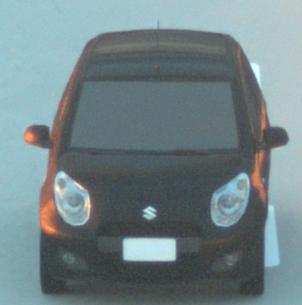
Make: Suzuki
Model: Alto 1.0
Detailed model: Alto (V)
Model produced from: 2011/02
Model produced until: 2011/03
Doors: 5
Color: black
Road condition: dry road
Daytime: sunrise or sunset
Contrast: medium contrast